Question: I need to implement event when i close my app in iOS like following pic.

I want to catch that event when i close app with that minus button.
Which event i need to do?
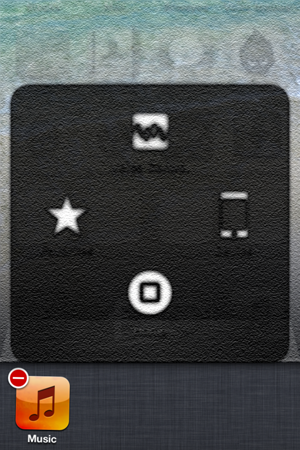
Answer: This delegete will be called when your application is going to terminate.
'''
- (void)applicationWillTerminate:(UIApplication *)app
{
}
'''
If you are using iOS 4 or greater and with multi-tasking support, 'applicationWillTerminate' will not be called.
For receiving the terminate event you need to add 'UIApplicationExitsOnSuspend' key on your 'info.plist'
Check this <URL> for a good understanding about application events.